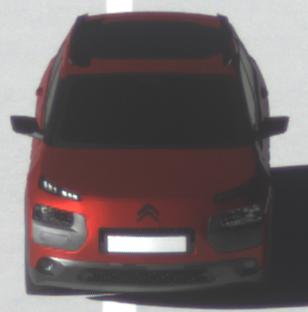
Make: Citroen
Model: C4 Cactus PureTech 75
Detailed model: C4 Cactus
Model produced from: 2014/09
Model produced until: 2015/03
Doors: 5
Color: red
Road condition: dry road
Daytime: morning or afternoon
Contrast: high contrast